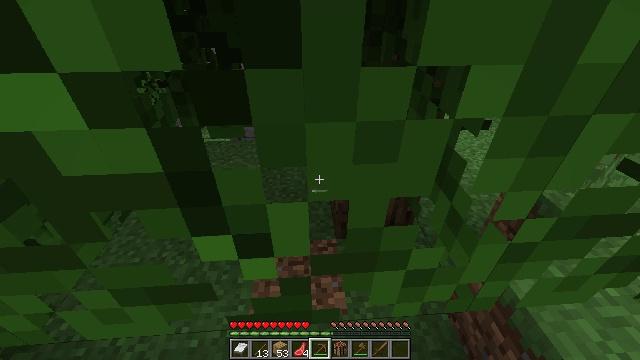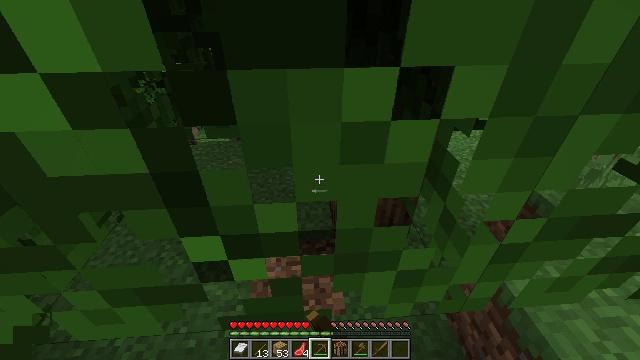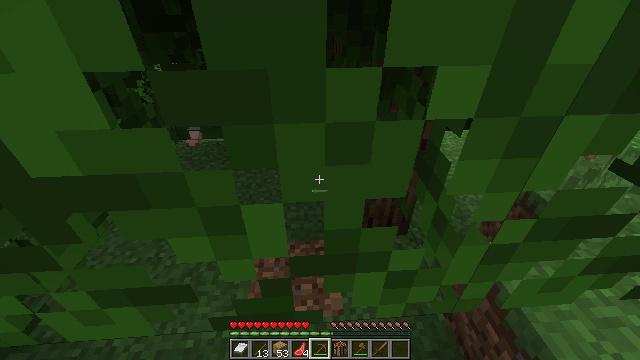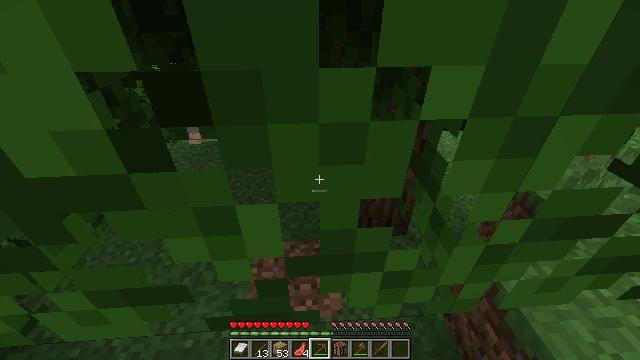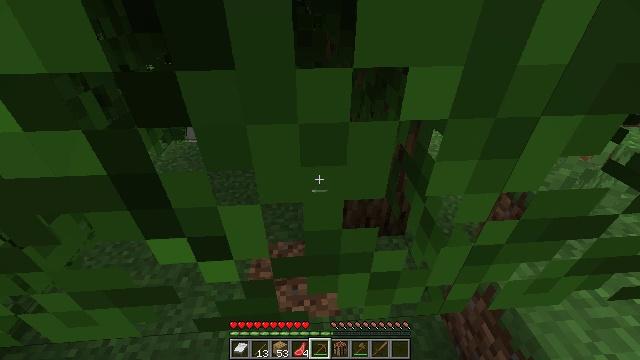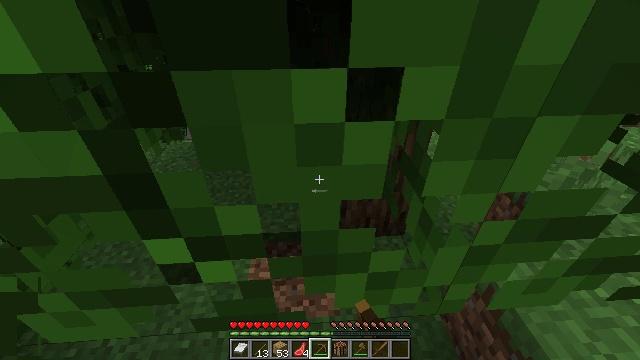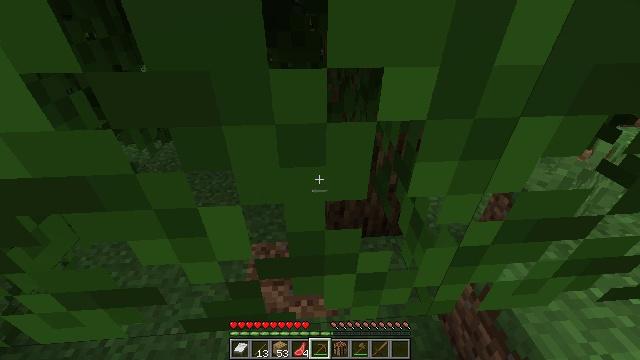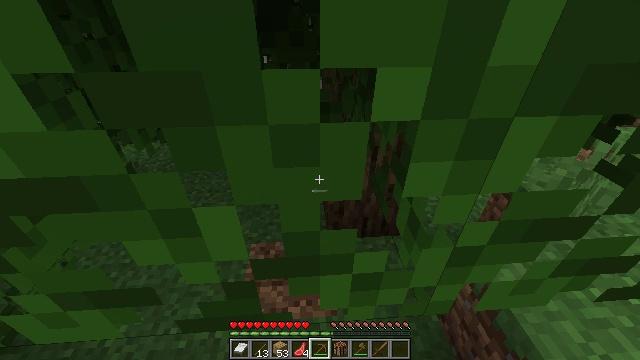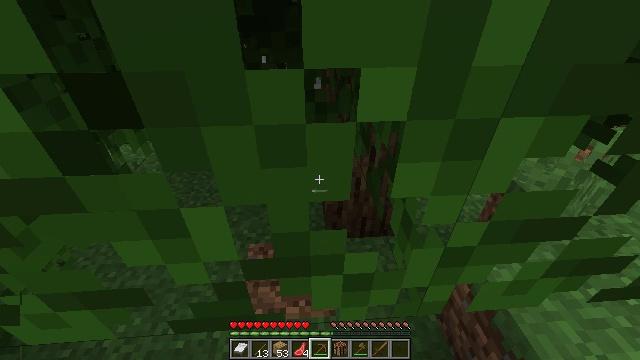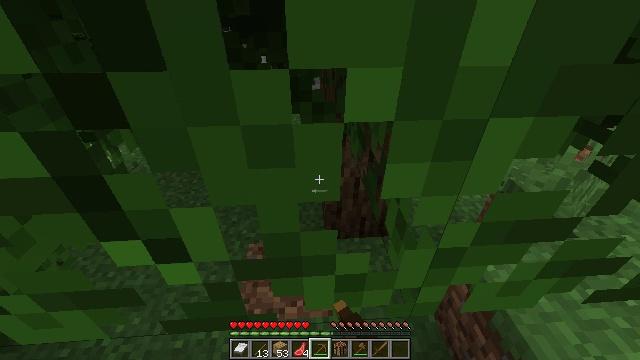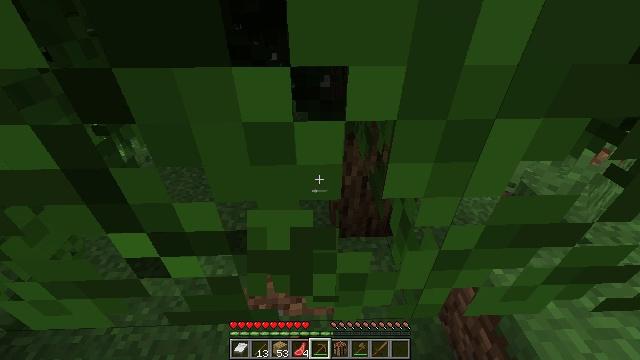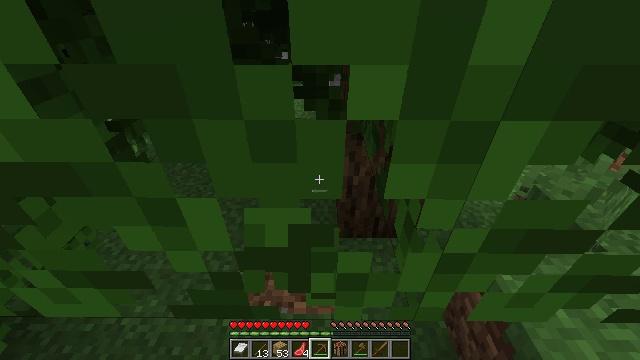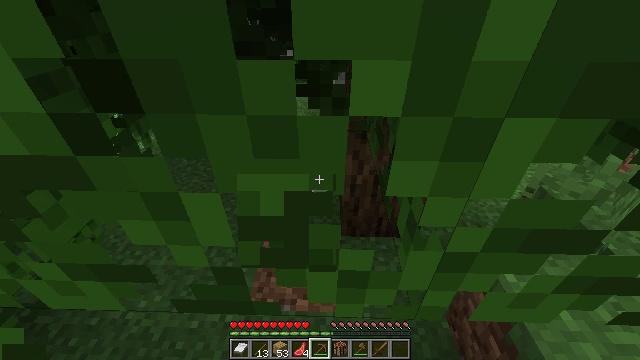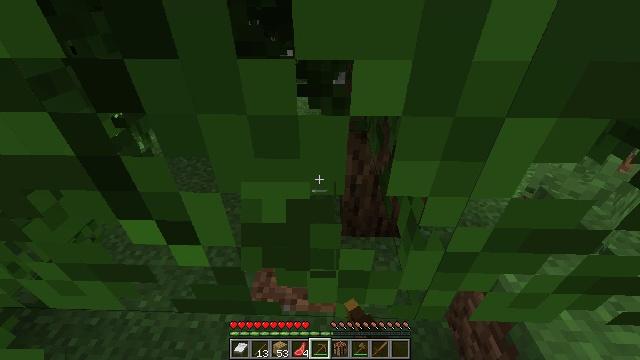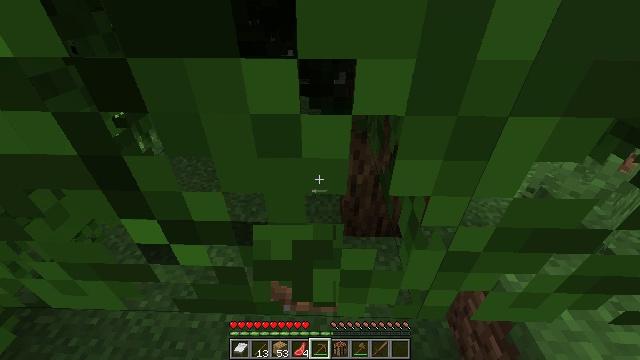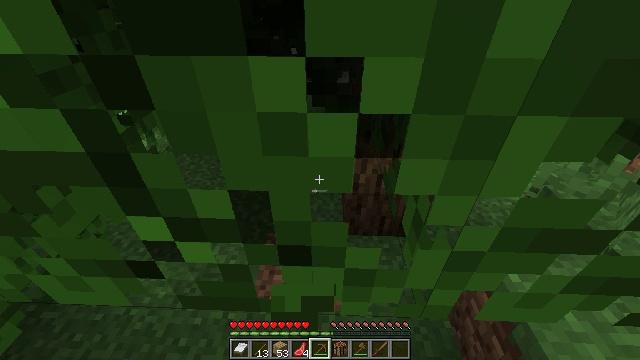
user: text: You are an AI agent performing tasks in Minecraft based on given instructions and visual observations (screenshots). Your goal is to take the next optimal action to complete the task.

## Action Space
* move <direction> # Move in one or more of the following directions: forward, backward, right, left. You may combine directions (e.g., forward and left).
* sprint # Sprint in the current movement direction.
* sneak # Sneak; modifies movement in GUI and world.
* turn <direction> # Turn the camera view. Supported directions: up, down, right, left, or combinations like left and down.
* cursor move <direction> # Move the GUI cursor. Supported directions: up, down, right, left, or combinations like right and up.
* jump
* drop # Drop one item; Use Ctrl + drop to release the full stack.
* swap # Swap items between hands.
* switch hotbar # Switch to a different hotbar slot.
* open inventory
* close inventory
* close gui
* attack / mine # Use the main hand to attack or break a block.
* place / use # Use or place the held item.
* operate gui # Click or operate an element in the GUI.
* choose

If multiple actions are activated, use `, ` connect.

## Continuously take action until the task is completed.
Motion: motion action
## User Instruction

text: Mine oak leaves.
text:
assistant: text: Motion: move forward, sprint, attack / mine
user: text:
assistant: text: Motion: move forward, sprint
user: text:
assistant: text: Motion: move forward, sprint, attack / mine
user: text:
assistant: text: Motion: move forward, sprint, attack / mine
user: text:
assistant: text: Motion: move forward, sprint, attack / mine
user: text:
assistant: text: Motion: move forward, sprint
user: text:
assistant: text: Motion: move forward, sprint
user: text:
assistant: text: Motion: move forward, sprint, attack / mine
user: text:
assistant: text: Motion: move forward, sprint, attack / mine
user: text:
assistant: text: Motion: move forward, sprint, turn left, attack / mine
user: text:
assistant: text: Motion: move forward, sprint, turn left
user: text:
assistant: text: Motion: move forward, sprint, turn left, attack / mine
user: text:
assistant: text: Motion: move forward, sprint, attack / mine
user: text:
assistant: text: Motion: move forward, sprint, attack / mine
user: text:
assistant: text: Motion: move forward, sprint, attack / mine
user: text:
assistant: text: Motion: move forward, sprint, turn left, attack / mine
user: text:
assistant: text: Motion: move forward, sprint, turn left, attack / mine
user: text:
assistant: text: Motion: move forward, sprint, turn left, attack / mine
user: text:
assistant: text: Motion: move forward, sprint, attack / mine
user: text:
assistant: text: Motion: move forward, sprint, attack / mine
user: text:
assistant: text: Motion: move forward, sprint, attack / mine
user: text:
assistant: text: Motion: sprint, attack / mine